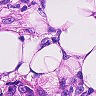
Metastatic tissue present: yes